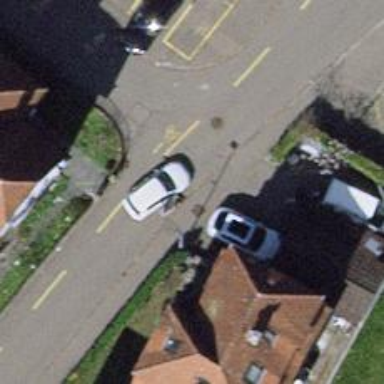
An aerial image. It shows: Residential road with asphalt surface. There is cycle lane on the left side.